Aerial crown-view tile of a tropical tree (Barro Colorado Island, Panama), acquired 20250124:
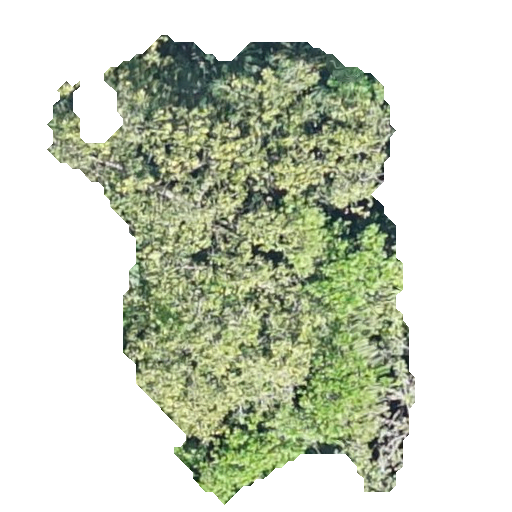
Species: Anacardium excelsum
GBIF accepted scientific name: Anacardium excelsum
Crown area: 169.102 m²